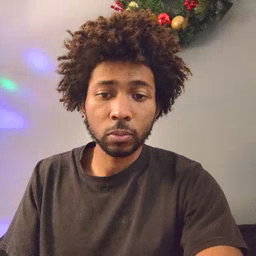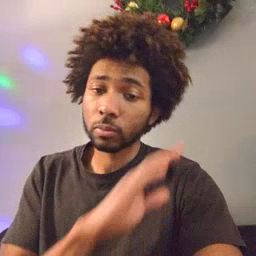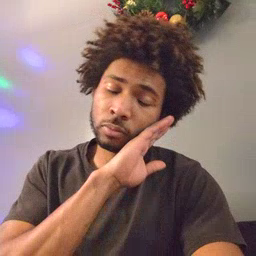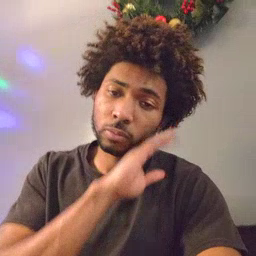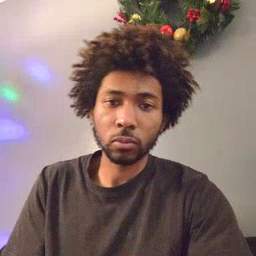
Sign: bed